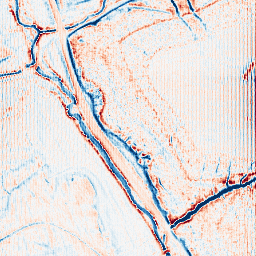
Category: edge_preserving
Decomposition family: anisotropic_diffusion
Decomposition parameters: iterations: 50
kappa: 100
gamma: 0.05
Upsampling method: fft_zeropad
Upsampling parameters: scale: 2
Upsampling scale: 2